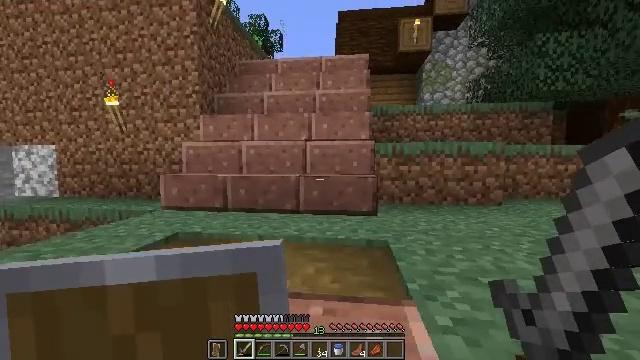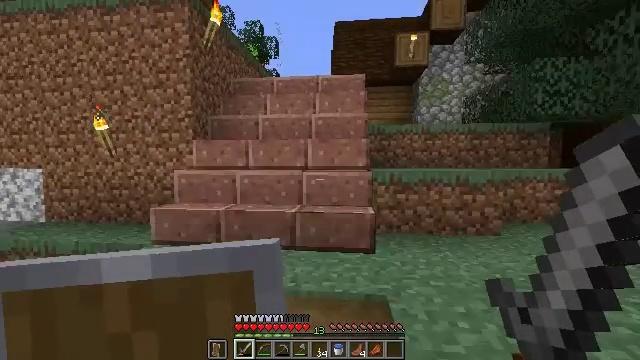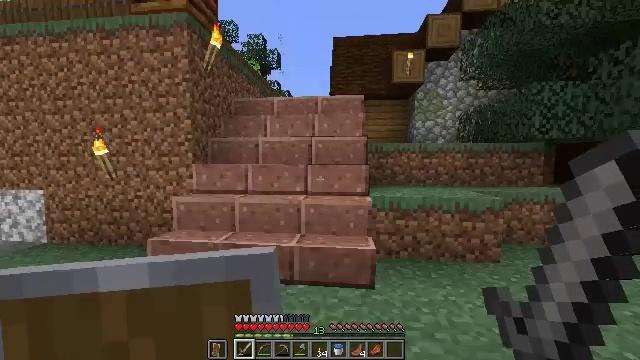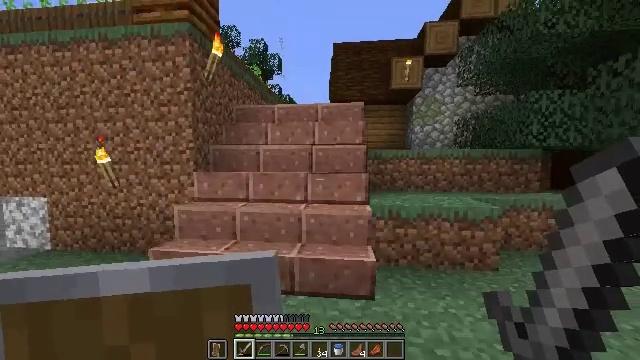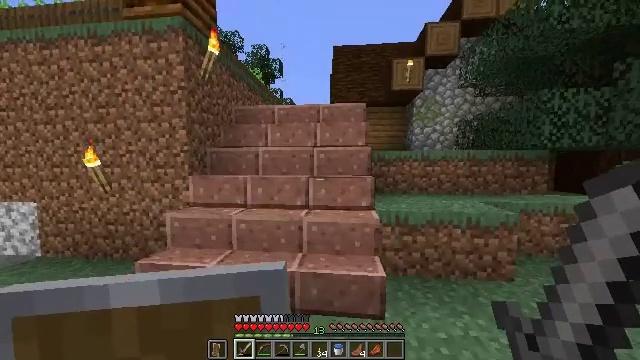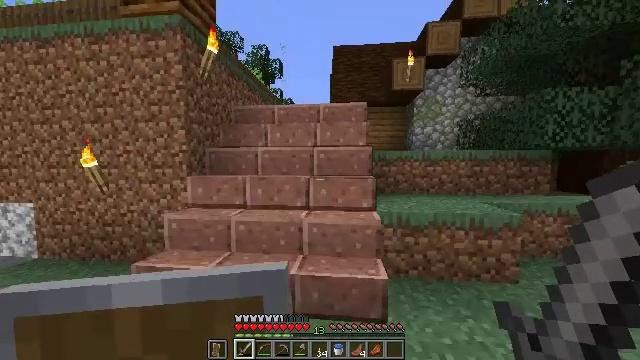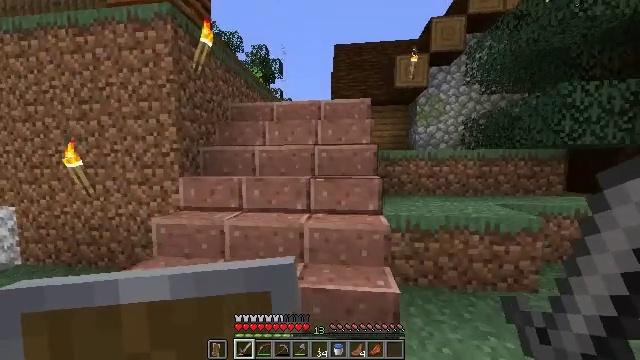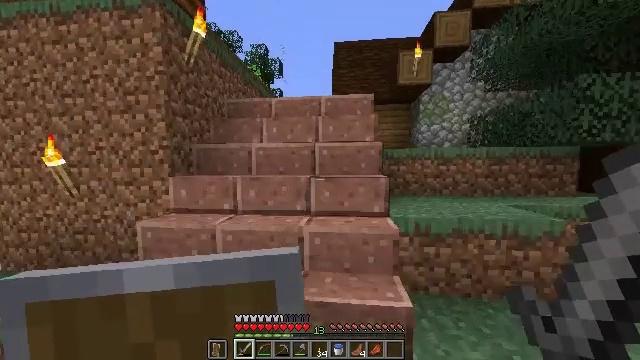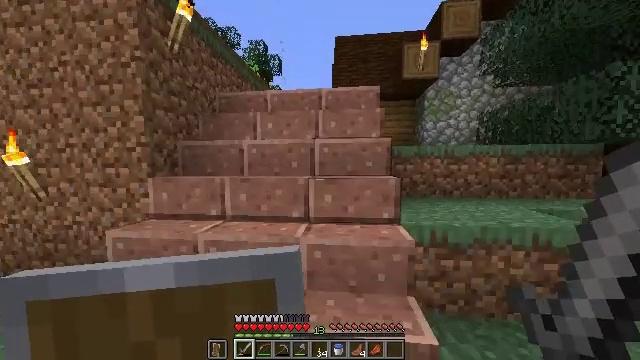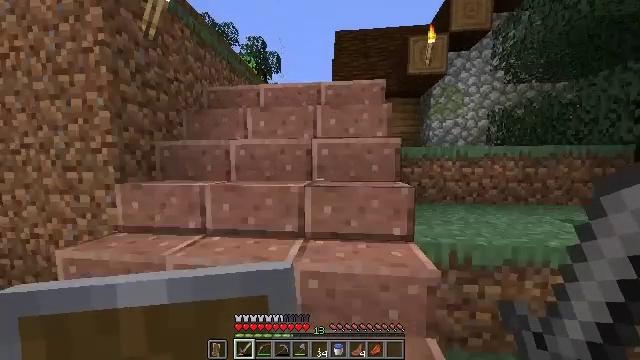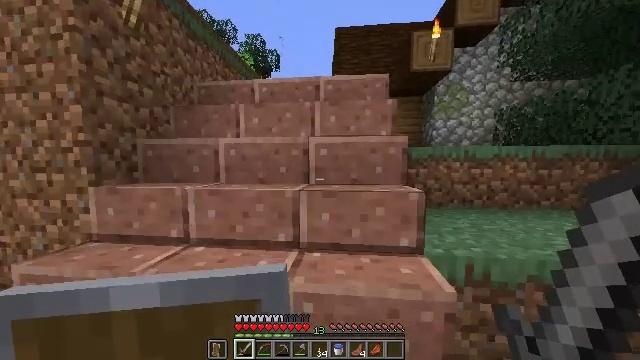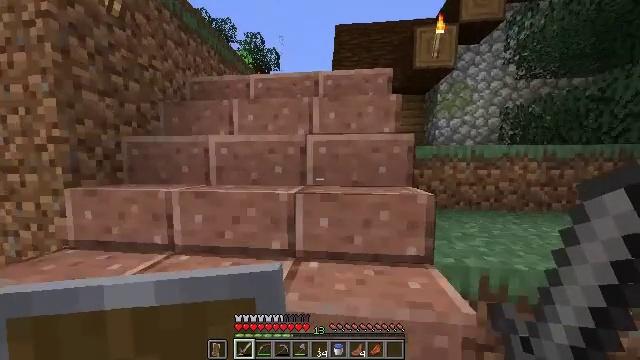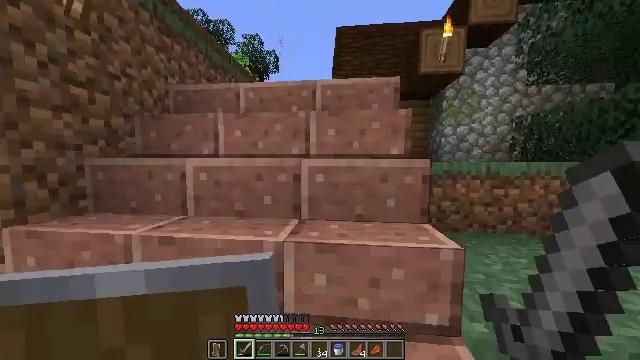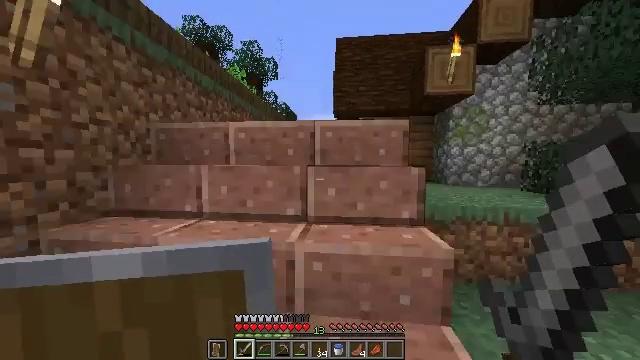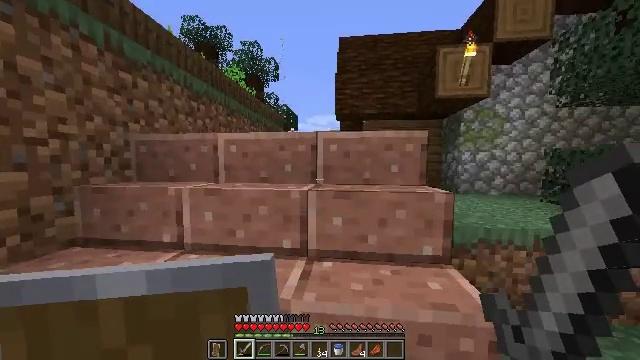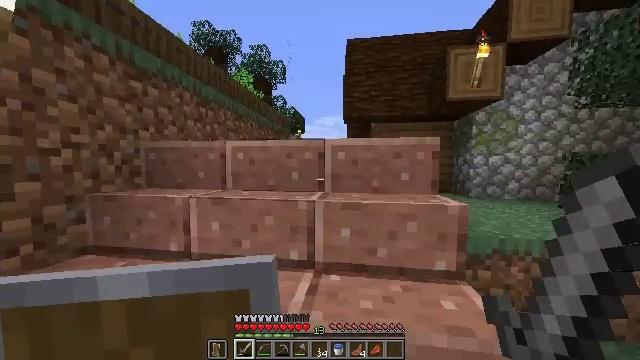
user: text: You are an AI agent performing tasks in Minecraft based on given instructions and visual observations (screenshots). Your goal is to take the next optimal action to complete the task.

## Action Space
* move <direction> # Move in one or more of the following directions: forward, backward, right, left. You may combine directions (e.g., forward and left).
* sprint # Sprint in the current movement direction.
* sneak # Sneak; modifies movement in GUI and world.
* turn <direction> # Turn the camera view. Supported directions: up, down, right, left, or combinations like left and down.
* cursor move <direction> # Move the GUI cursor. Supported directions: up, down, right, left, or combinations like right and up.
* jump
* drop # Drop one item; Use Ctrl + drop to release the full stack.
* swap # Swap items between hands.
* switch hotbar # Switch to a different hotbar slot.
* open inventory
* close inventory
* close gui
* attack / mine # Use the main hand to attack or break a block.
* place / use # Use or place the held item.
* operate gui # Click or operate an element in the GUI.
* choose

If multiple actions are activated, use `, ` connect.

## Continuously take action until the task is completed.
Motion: motion action
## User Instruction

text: Harvest potatoes.
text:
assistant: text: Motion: move forward, sprint
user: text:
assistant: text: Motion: move forward
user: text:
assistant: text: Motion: move forward
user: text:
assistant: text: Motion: move forward
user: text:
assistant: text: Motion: move forward
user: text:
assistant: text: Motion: move forward
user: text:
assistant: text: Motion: move forward
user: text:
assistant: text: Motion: move forward
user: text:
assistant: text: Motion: move forward
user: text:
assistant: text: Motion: move forward
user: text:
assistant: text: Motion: move forward
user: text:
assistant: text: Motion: move forward
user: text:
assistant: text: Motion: move forward
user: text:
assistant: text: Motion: move forward
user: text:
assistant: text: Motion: move forward, turn left
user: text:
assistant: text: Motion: move forward
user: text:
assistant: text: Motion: move forward
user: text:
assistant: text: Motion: move forward, turn left and down
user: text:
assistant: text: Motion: move forward, turn left and down
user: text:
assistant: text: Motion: move forward, turn left and down
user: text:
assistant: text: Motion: move forward, turn left and down
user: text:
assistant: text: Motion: move forward, turn left and down
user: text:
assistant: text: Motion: move forward, turn left and down
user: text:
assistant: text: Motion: move forward, turn left and down, jump
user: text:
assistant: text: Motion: move forward, turn left, jump
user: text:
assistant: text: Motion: move forward, turn left and down, jump
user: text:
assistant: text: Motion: move forward, turn left and down, jump
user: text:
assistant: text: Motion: move forward, turn left and down
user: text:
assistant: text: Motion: move forward, turn left and down
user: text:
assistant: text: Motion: move forward, turn left